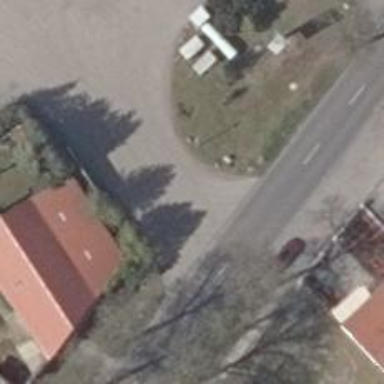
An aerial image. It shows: Fuel station.